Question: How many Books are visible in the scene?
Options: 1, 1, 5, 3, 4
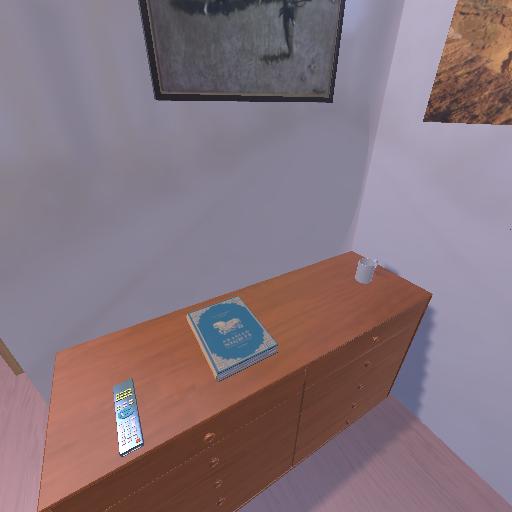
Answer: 1